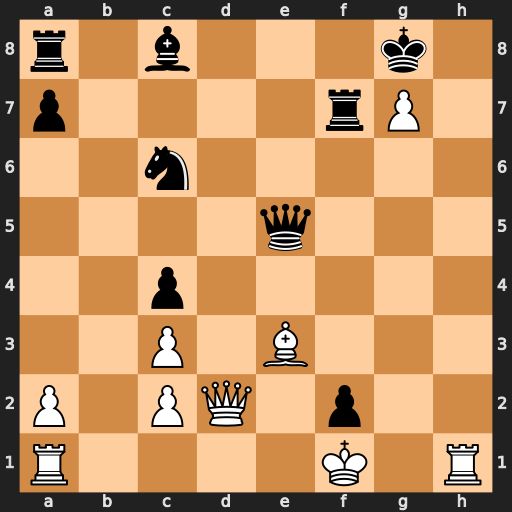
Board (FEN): r1b3k1/p4rP1/2n5/4q3/2p5/2P1B3/P1PQ1p2/R4K1R
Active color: w
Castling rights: -
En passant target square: -
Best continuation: Bd4 Rxg7 Bxe5